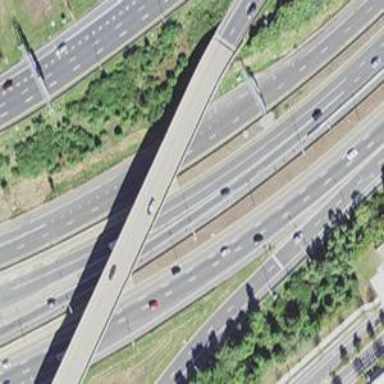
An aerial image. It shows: Asphalt motorway.